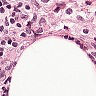
Metastatic tissue present: no